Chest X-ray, PA view. Patient: 55 years old, sex M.
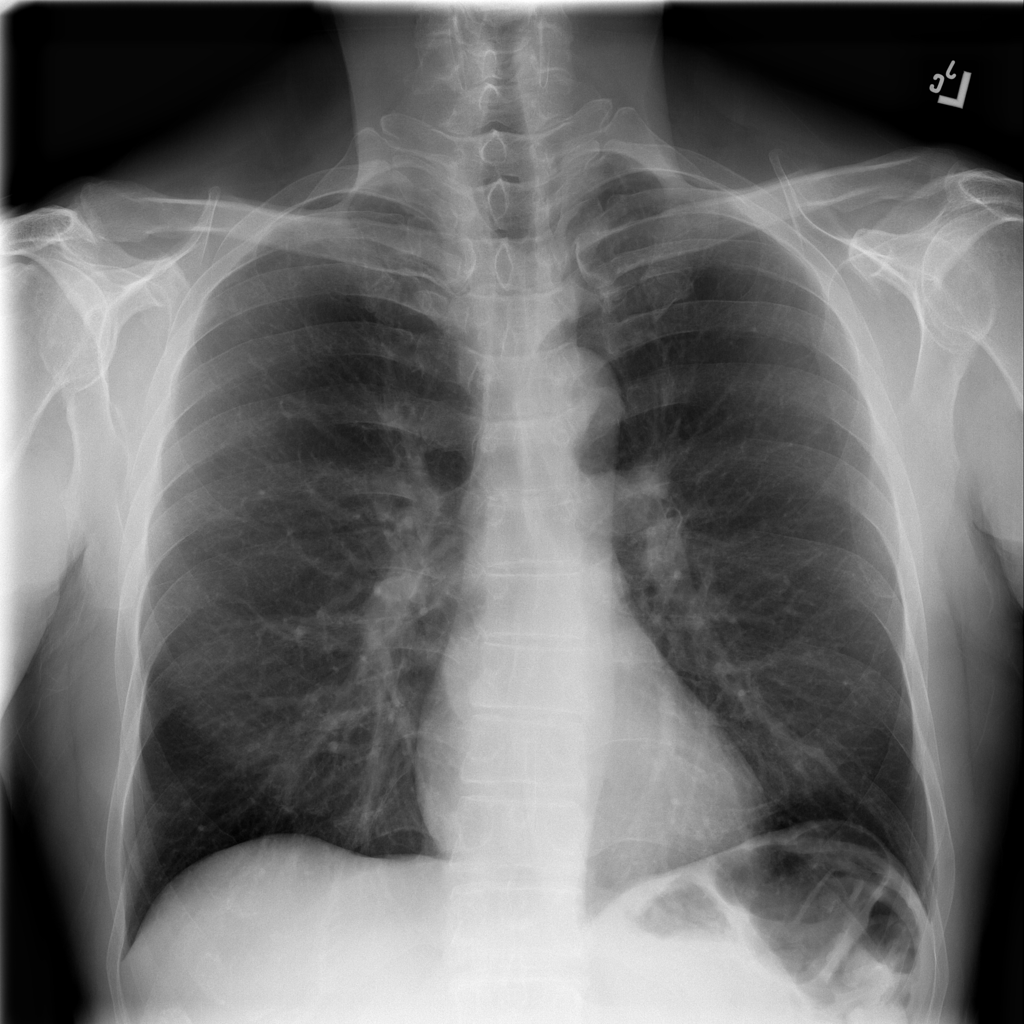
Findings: No Finding